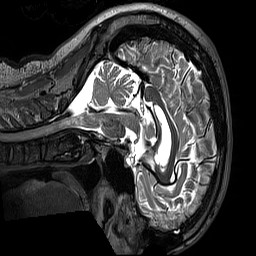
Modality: T2w
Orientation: sagittal
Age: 40
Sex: male
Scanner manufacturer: siemens
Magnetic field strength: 3 T
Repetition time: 3.39 s
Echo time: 0.389 s